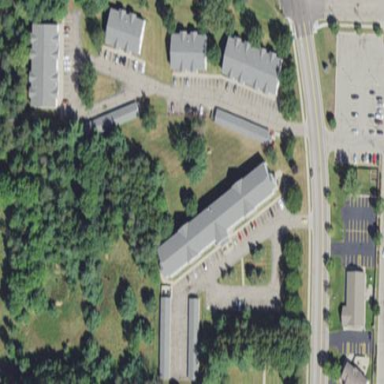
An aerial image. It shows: Gabled building.